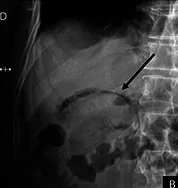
A supine abdominal X-ray confirmed the AC at the level of the gallbladder bed (B).
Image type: radiology (x_ray)